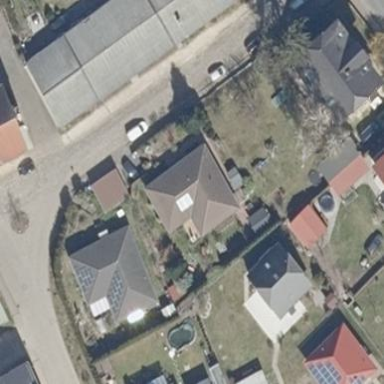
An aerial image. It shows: Detached building with hipped roof shape.